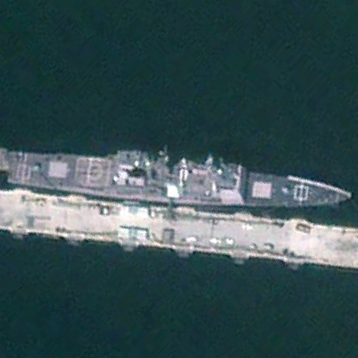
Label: cruiser